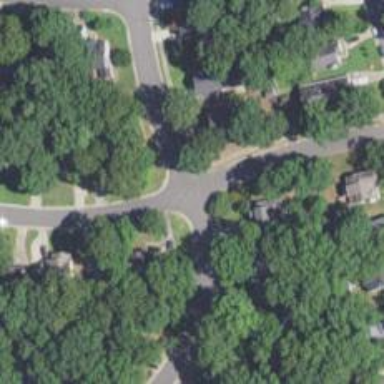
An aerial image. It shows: Smooth asphalt road in residential area.